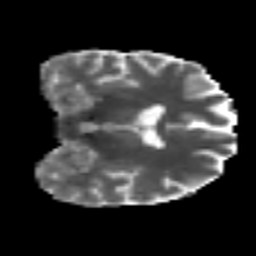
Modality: MD
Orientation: coronal
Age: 32
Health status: ill
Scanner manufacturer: philips
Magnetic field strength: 3 T
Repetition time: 9 s
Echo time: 0.127 s